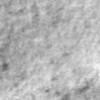
Label: no_change